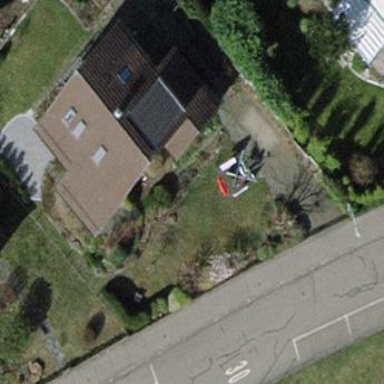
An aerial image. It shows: Detached building.